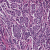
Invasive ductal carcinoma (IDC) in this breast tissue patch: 1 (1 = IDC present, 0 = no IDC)